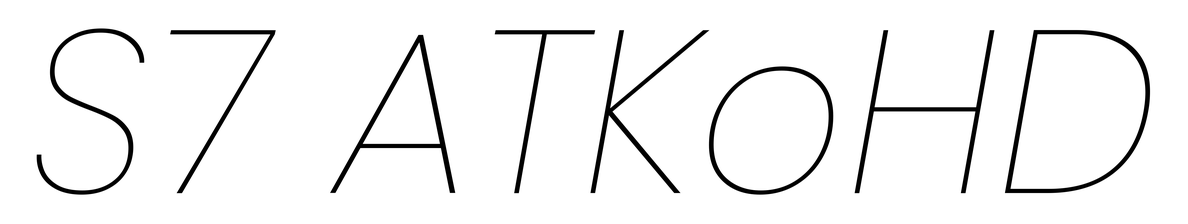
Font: Poppins-ThinItalic